Interaction volume radius: 10 \u00c5
Interaction volume height: 15 \u00c5
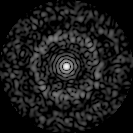
Disorder parameter: 0.8213